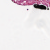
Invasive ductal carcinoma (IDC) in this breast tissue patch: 0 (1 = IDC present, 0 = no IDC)